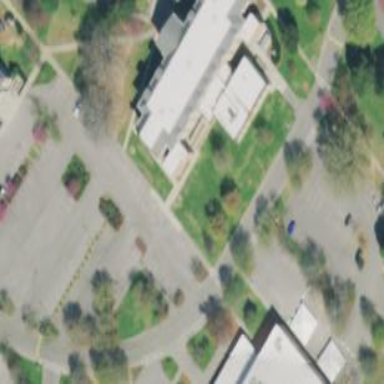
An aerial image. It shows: College building.